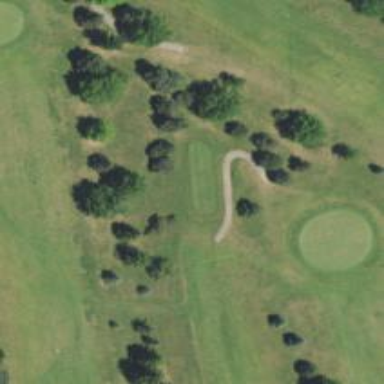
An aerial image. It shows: Service road designated as golf cart path.